Interaction volume radius: 5 \u00c5
Interaction volume height: 25 \u00c5
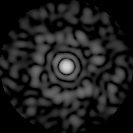
Disorder parameter: 0.8352